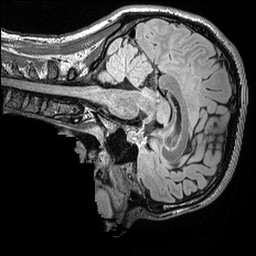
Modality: FLAIR
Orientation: sagittal
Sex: male